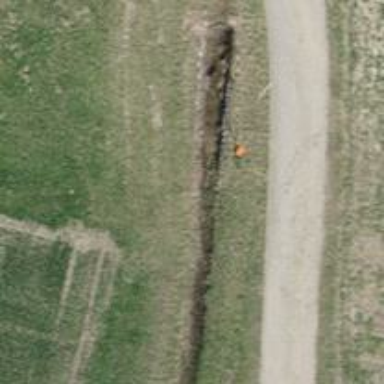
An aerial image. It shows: Aerial marker.